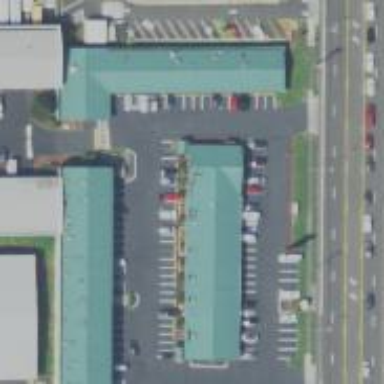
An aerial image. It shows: Retail area.